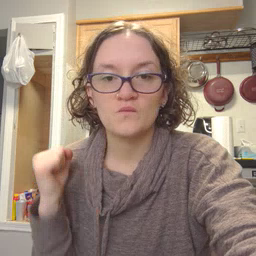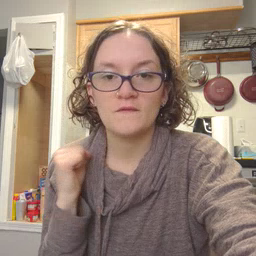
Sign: refrigerator